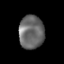
Tissue: lung
Cell type: Epithelial cells
Senescence score: 0.2146
Nuclear area (px): 821
Mean DAPI intensity: 105.391